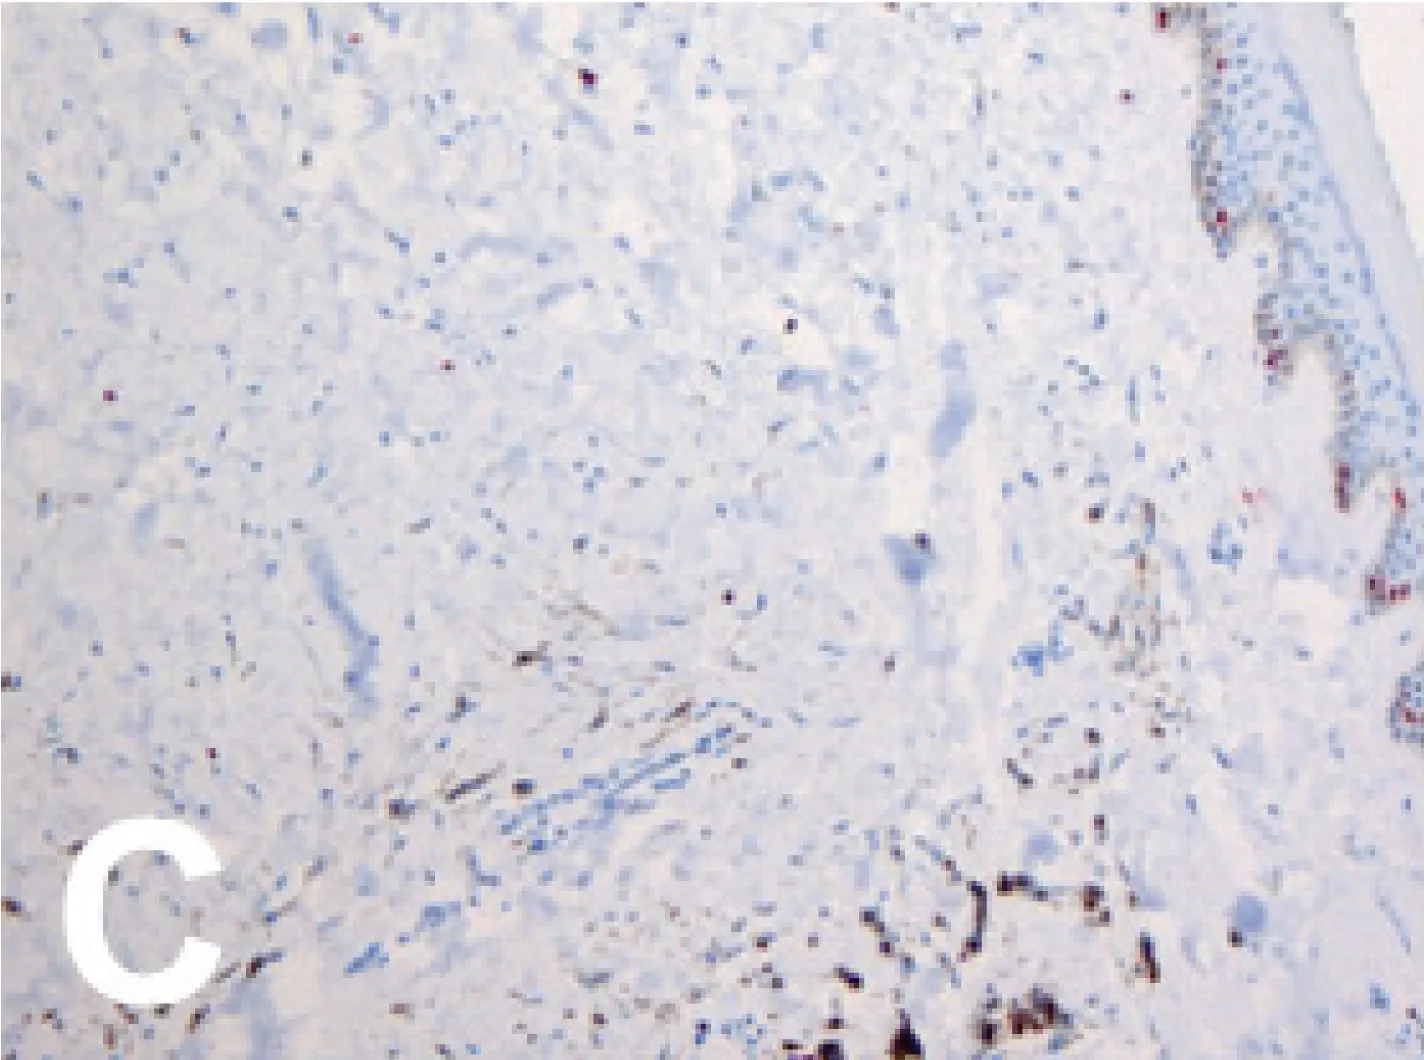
(C) No reaction was found against MIB excluding a high proliferation rate (20x MIB-1).
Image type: pathology (immunostaining)